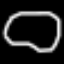
Label: octagon